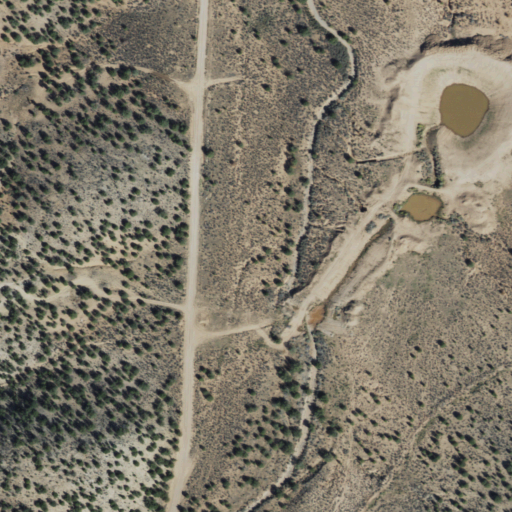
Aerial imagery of plain(s) in Arizona named Quail Flat containing shrub and open development